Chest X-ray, PA view. Patient: 55 years old, sex M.
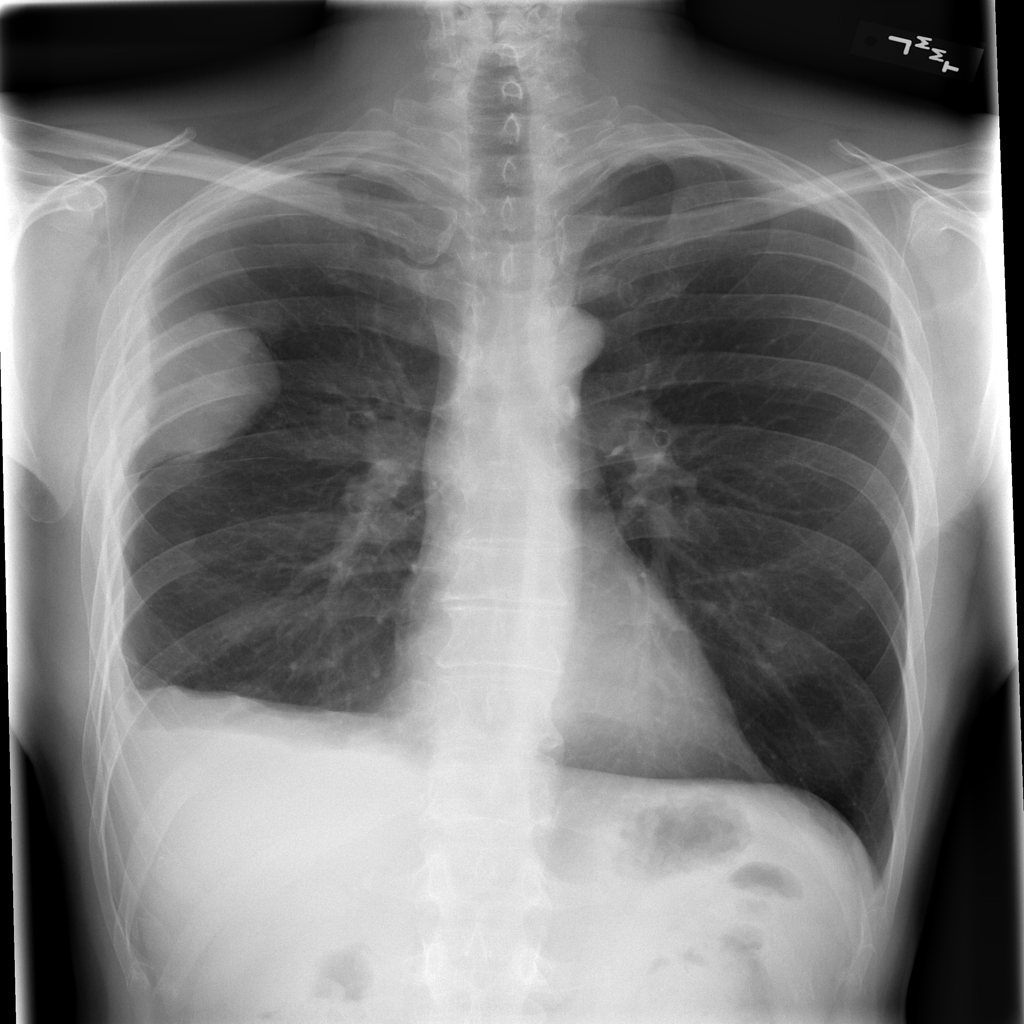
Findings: Effusion, Mass